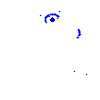
Particle: pion